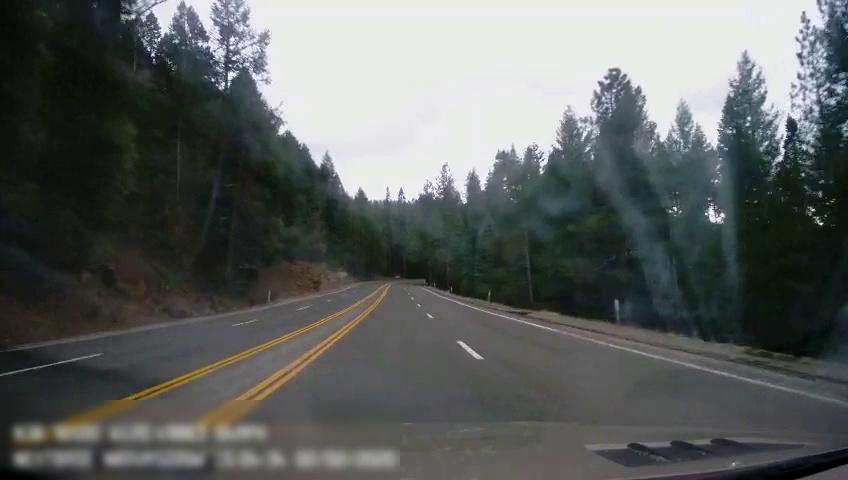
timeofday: Day
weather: Cloudy
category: Drivable Space
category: Lanes | Alternate Lane
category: Lanes | Alternate Lane
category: Lanes | Alternate Lane
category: Lanes | Current Lane
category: Lanes | Current Lane
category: Lanes | Alternate Lane